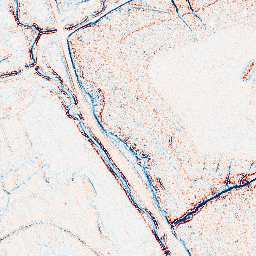
Category: edge_preserving
Decomposition family: bilateral
Decomposition parameters: d: 5
sigma_color: 100
sigma_space: 75
Upsampling method: sinc_hamming
Upsampling parameters: scale: 2
kernel_size: 16
Upsampling scale: 2